Question: I am trying to obtain the pareto optimal front for the two fitness functions. I sorted the undominated solutions by using a dummy matrix that allocated "ones" in the matrix for any undominated solution. When I plot the pareto front it keeps including points that I know are not part of the pareto optimal. However, I cannot seem to find the cause of this problem. Any help would be really appreciated.
'''
for i = 1:1000
f1(i) = x(i,1)^2;
f2(i) = (x(i,1)-2)^2;
end
store = zeros(1000,1);
for i = 1:1000
st = zeros(1000,1);
for j = 1:1000
if i == j
st(j) = 1;
continue; %Skip to next iteration.
end
if f1(i) > f1(j) && f2(i) > f2(j); %Check for "x-dominated"
continue;
else st(j) = 1; %Dummy 1000x1 matrix
end
end
if st == ones(1000,1) %Testing the dummy matrix for dominance
store(i) = x(i);
end
end
pareto = store(store ~= 0);
N = length(pareto);
for k = 1:N
f3(k) = x(k,1)^2;
f4(k) = (x(k,1)-2)^2;
end
'''

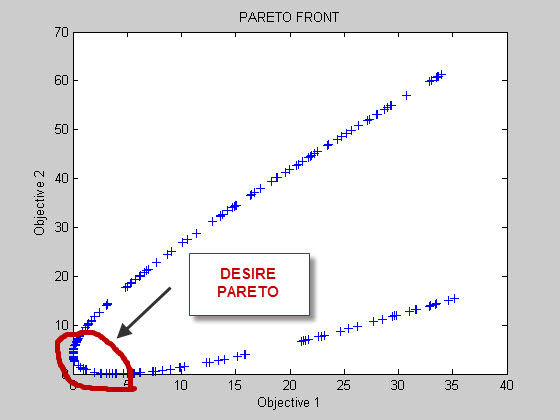
Answer: Not really sure what you did, but this is how I would draw the pareto front with finite points. I think this should get you on track:
'''
t=1:10;
f1 = t.^2;
f2 = (t-2).^2;
ip = true(size(f1));
for k=1:numel(f1)
if any(f1<f1(k)&(f2<f2(k)))
ip(k) = false;
end
end
plot(f1,f2)
hold all
plot(f1(ip),f2(ip),'ro')
'''